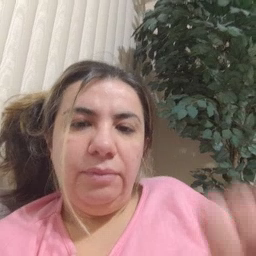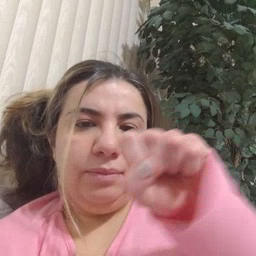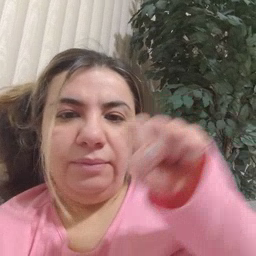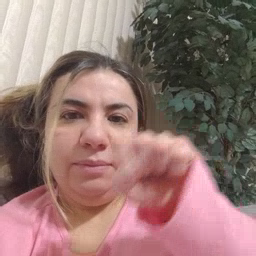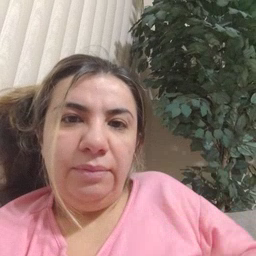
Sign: shoe